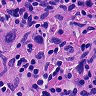
Metastatic tissue present: yes